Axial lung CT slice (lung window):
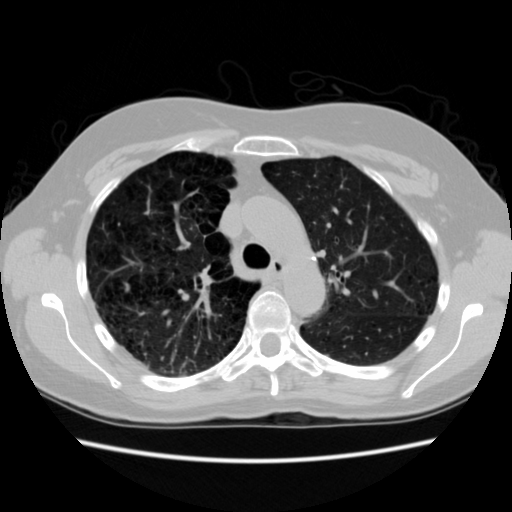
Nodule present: no